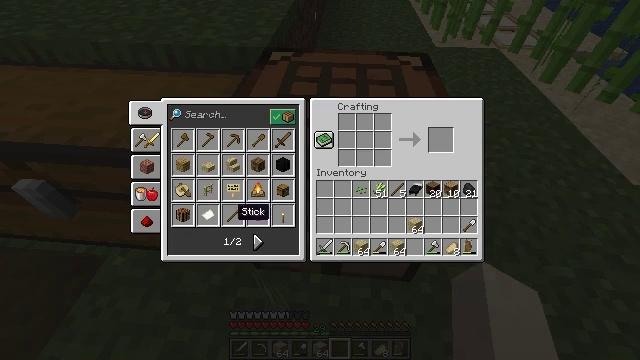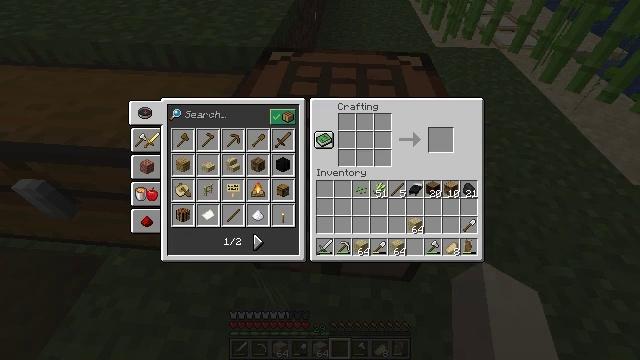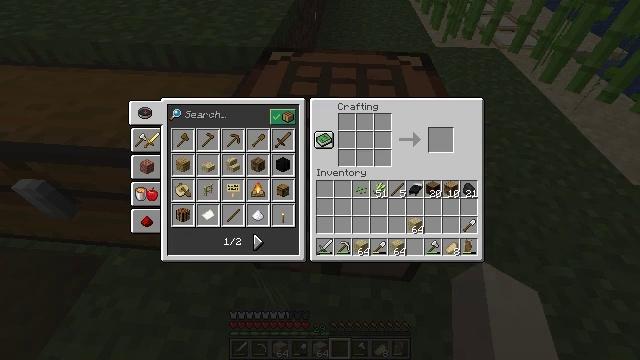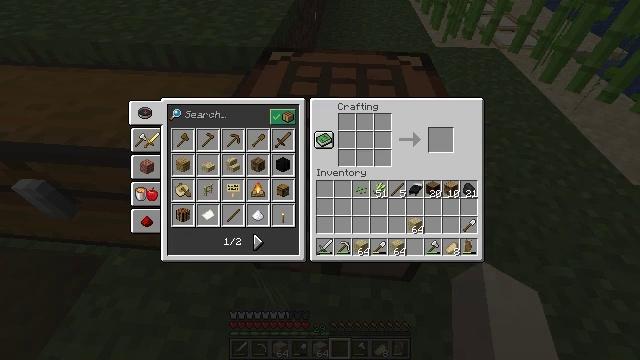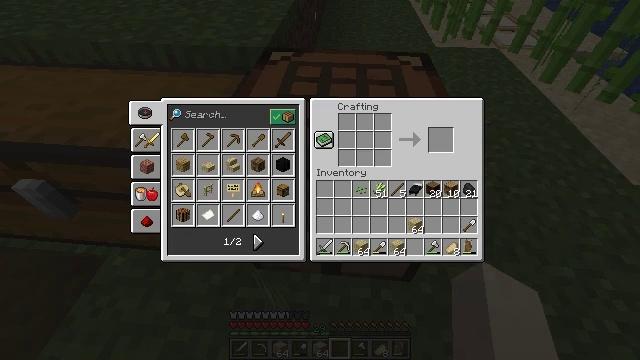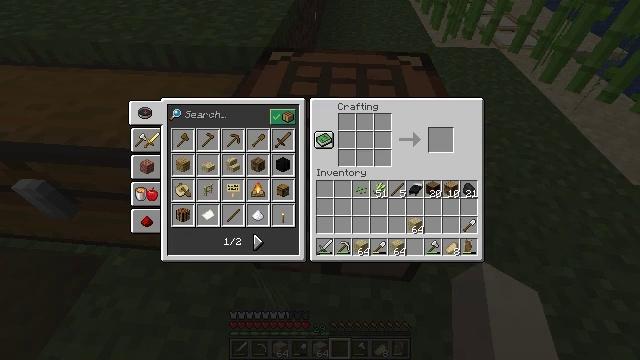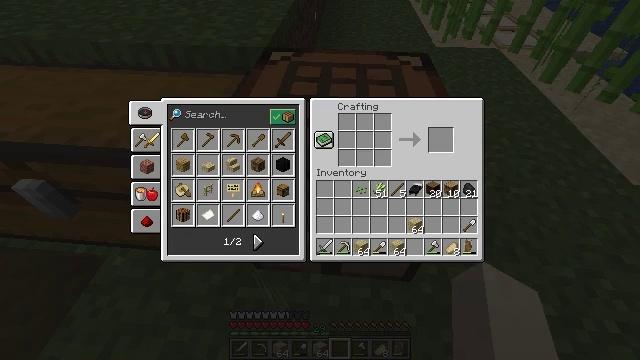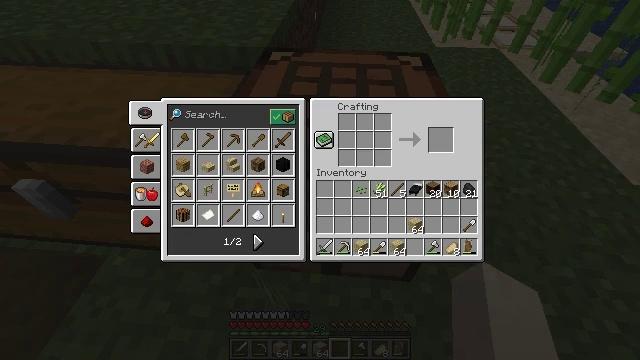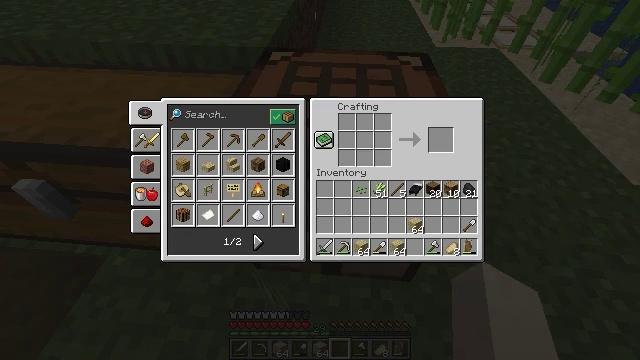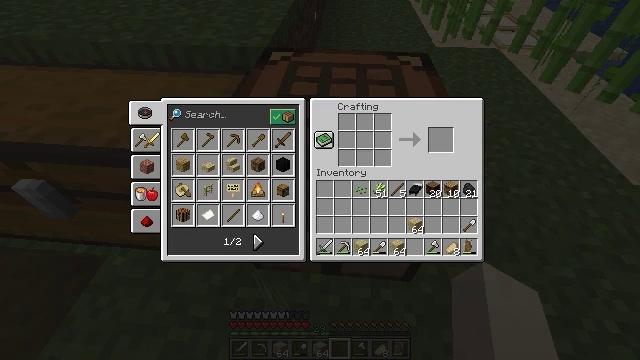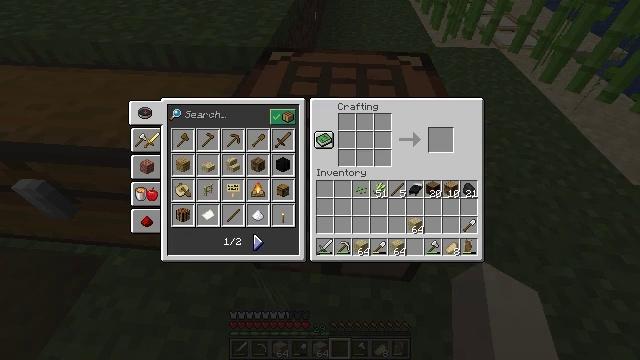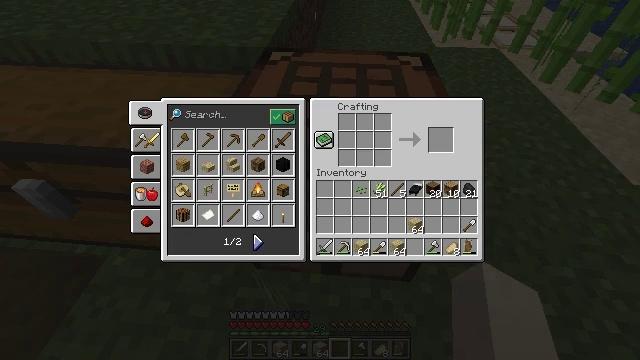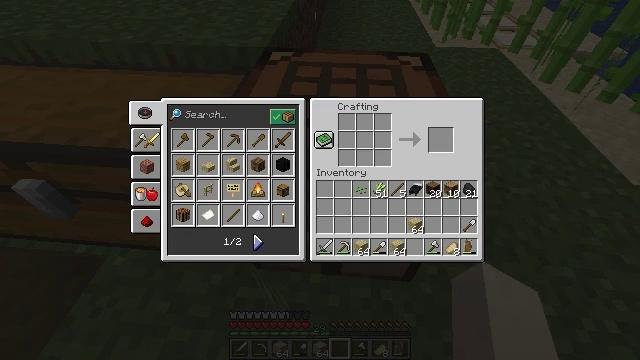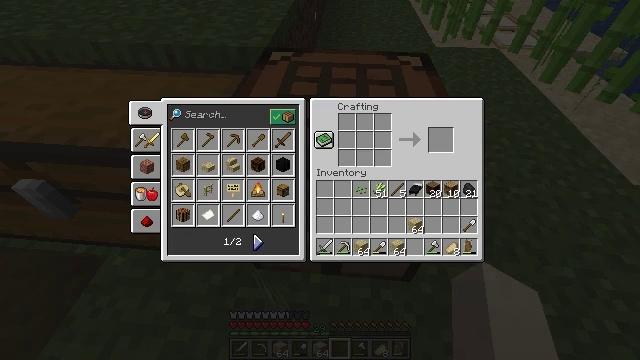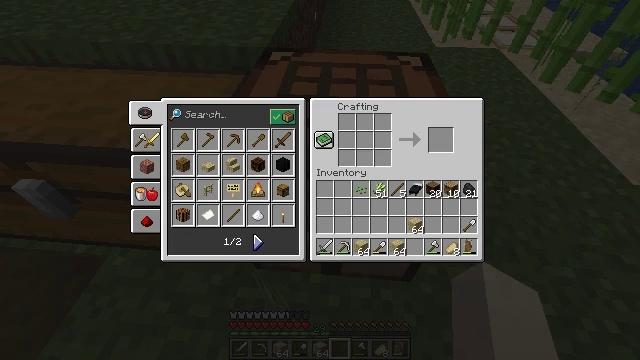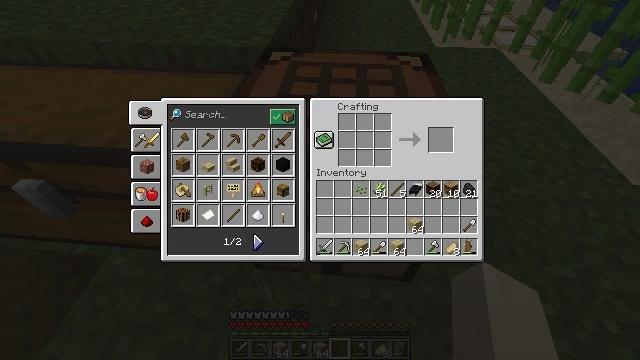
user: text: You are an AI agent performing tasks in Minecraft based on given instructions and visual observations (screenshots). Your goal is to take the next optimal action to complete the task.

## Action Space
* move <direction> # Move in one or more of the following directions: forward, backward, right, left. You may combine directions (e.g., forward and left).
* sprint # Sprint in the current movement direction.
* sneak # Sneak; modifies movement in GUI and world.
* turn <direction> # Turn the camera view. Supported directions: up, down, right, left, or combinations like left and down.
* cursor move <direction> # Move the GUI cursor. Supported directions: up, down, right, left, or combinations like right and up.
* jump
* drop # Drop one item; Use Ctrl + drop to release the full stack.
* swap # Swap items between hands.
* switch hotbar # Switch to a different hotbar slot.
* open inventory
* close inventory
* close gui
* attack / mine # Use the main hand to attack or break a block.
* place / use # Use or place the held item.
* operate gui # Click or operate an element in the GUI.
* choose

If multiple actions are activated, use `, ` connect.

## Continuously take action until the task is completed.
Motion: motion action
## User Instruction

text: Craft a birch trapdoor.
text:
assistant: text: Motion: turn right and down
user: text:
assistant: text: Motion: turn right
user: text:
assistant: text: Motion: no_op
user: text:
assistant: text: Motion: no_op
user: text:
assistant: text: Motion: no_op
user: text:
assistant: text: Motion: attack / mine
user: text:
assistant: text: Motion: attack / mine
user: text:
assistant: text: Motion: attack / mine
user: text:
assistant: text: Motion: no_op
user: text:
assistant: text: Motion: no_op
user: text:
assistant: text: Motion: no_op
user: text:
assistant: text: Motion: no_op
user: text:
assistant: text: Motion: no_op
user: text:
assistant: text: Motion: no_op
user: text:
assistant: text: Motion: no_op
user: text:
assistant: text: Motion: attack / mine
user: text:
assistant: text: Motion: attack / mine
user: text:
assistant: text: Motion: attack / mine
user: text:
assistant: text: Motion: no_op
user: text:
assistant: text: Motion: no_op
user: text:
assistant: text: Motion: no_op
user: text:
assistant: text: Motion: no_op
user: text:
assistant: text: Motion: turn left and up
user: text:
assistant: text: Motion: turn left and up
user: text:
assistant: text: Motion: turn left and up
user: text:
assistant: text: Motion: turn left and up
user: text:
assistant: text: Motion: no_op
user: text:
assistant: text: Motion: no_op
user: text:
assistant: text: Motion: turn right
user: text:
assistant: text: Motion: turn right and down